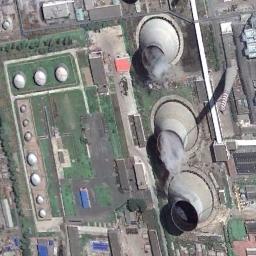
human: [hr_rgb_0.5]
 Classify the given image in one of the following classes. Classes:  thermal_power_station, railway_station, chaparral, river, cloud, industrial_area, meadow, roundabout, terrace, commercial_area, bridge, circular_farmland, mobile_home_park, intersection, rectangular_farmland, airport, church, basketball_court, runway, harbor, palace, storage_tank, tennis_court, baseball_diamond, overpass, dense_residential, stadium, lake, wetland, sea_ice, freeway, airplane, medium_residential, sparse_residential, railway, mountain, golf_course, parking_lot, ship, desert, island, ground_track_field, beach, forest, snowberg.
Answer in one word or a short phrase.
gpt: thermal_power_station